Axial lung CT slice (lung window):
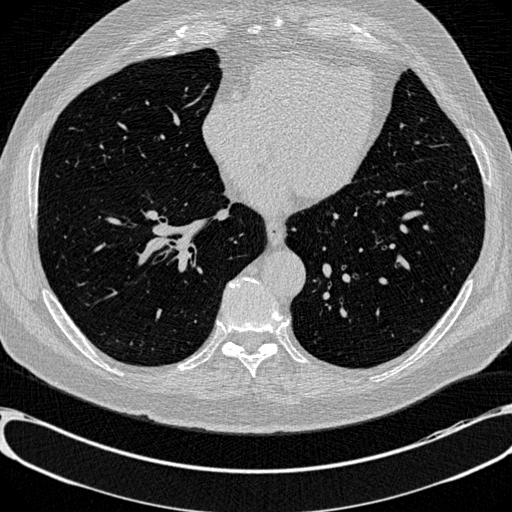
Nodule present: no